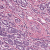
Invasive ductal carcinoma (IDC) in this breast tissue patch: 1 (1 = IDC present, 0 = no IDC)